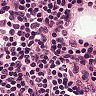
Metastatic tissue present: no